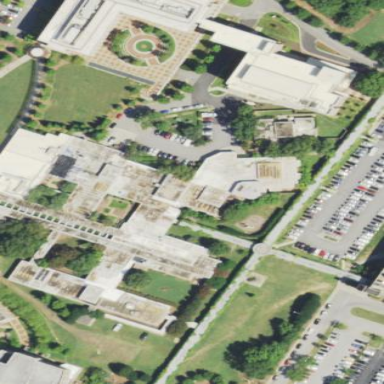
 serving as amenity and providing healthcare services."